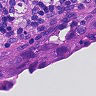
Metastatic tissue present: yes